Current action and preconditions to check: trajectory_clear

Your task: For each precondition in the list above, predict whether it will hold at this action.

Consider the current scene as observed from the mobile robot's camera, and analyze the predicted future states of all dynamic agents (e.g., people, animals, vehicles, or any moving entities) within the NEXT SECOND.

IMPORTANT: Only answer "very likely" if you are absolutely certain—based on strong, clear evidence—that a dynamic agent will violate the precondition in the predicted future state. Do NOT answer "very likely" for unlikely, ambiguous, or low-probability risks.

Ask yourself for each precondition: Is there a high probability, with clear and convincing evidence, that the predicted future states of any dynamic agent will interfere with the predicted future state of the currently executing action within the NEXT SECOND, causing that precondition to fail?

Assess the risk level based on these predictions. Use "likely" or "very likely" if motions create a clear risk of interference.

Use "neutral" or "improbable" if agents are nearby but their predicted paths are clearly diverging or non-conflicting.

Failure Risk Categories: "very improbable", "improbable", "neutral", "likely", "very likely"

Answer Format: Output ONLY the probability_of_failure value from these categories: "very improbable", "improbable", "neutral", "likely", "very likely"

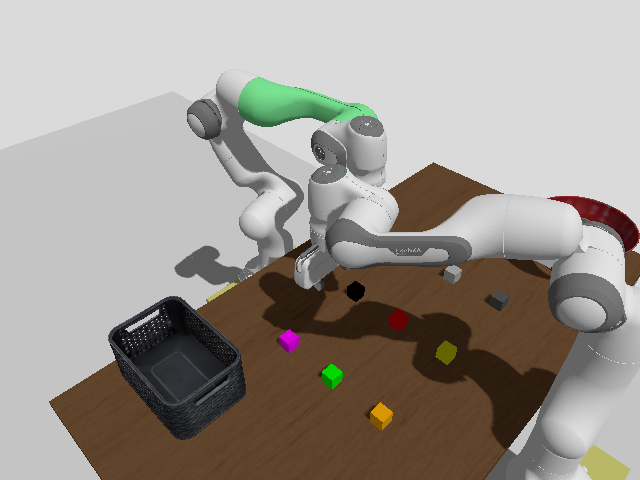

Answer: neutral